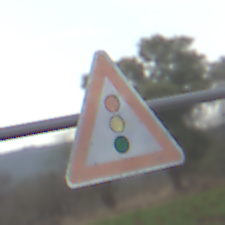
Verkehrszeichen: Lichtzeichenanlage
Umgebung: Outdoor, Nature
Tageszeit: Midday
Wetter: PartlyCloudy
Licht: Natural
Jahreszeit: NotSpecified
Kontrast: LowContrast